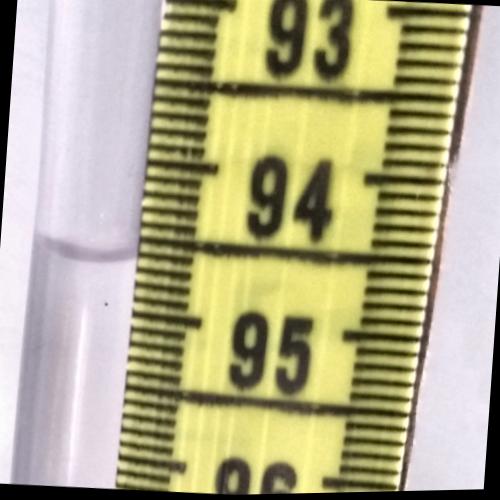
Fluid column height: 94.6 cm